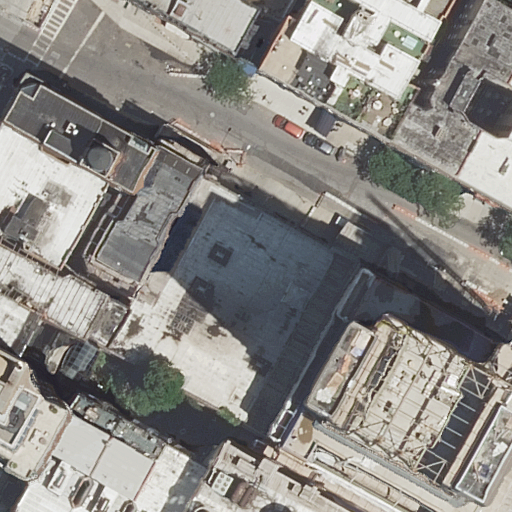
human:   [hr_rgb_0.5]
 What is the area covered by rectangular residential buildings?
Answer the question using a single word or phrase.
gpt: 1295m2

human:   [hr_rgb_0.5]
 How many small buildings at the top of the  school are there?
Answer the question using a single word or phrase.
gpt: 2

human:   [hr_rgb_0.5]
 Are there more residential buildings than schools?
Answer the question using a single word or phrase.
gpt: yes

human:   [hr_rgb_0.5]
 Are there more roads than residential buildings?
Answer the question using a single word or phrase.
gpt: no

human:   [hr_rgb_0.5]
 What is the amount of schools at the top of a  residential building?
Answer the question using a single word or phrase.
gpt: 1

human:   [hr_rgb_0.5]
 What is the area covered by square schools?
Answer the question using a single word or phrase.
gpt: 0m2

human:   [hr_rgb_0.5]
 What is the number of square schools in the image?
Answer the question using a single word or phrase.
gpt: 0

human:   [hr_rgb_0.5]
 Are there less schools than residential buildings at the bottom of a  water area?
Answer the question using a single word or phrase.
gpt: no

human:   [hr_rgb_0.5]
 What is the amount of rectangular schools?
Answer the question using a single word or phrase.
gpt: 1

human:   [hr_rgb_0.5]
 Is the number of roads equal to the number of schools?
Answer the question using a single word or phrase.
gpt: no

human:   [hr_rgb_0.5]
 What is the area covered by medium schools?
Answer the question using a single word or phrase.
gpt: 0m2

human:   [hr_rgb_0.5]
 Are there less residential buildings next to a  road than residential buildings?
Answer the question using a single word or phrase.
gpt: no

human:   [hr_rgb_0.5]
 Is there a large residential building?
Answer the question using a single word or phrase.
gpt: yes

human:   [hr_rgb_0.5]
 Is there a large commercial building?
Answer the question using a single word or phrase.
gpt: no

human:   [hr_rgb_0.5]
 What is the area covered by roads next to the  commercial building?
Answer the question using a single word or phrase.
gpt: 0m2

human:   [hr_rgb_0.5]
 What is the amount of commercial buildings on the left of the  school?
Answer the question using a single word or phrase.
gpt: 1

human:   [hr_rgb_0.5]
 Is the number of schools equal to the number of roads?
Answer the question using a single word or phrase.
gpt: no

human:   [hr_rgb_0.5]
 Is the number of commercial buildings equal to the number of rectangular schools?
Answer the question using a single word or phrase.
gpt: yes

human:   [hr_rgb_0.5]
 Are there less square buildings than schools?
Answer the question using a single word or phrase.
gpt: yes

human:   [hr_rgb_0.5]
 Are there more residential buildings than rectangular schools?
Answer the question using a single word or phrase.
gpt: yes

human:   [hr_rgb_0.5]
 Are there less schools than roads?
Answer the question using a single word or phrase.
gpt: yes

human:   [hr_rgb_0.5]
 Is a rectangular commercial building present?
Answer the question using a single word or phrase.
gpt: yes

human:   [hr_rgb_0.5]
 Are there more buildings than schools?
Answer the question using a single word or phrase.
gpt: yes

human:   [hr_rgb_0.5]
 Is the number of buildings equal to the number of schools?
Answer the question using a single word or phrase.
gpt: no

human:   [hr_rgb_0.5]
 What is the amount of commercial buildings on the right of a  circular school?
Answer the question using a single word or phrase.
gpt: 0

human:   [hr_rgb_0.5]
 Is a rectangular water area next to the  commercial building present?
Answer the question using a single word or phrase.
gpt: no

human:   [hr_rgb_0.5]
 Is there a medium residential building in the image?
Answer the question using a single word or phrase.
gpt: yes

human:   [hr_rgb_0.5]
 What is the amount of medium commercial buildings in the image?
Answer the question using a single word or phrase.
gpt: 0

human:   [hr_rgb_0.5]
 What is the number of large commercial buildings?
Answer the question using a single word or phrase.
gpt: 0

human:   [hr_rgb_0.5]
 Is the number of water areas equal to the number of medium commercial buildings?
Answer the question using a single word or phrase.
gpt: yes

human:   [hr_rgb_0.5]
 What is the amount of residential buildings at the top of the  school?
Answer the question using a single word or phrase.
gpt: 10

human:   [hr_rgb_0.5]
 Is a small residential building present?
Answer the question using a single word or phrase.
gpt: yes

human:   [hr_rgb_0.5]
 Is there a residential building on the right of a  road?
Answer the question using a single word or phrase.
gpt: yes

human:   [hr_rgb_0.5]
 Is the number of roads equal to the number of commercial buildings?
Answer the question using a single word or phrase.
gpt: no

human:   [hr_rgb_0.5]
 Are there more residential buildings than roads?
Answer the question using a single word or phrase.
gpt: yes

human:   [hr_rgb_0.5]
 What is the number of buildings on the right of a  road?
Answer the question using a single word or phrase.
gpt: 13